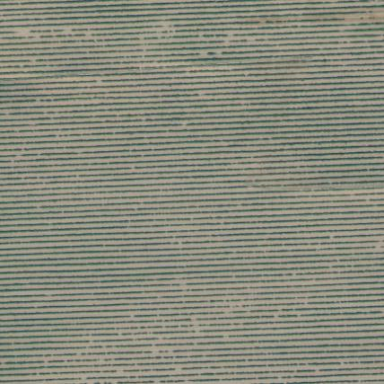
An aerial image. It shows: Vineyard where grapes are grown.